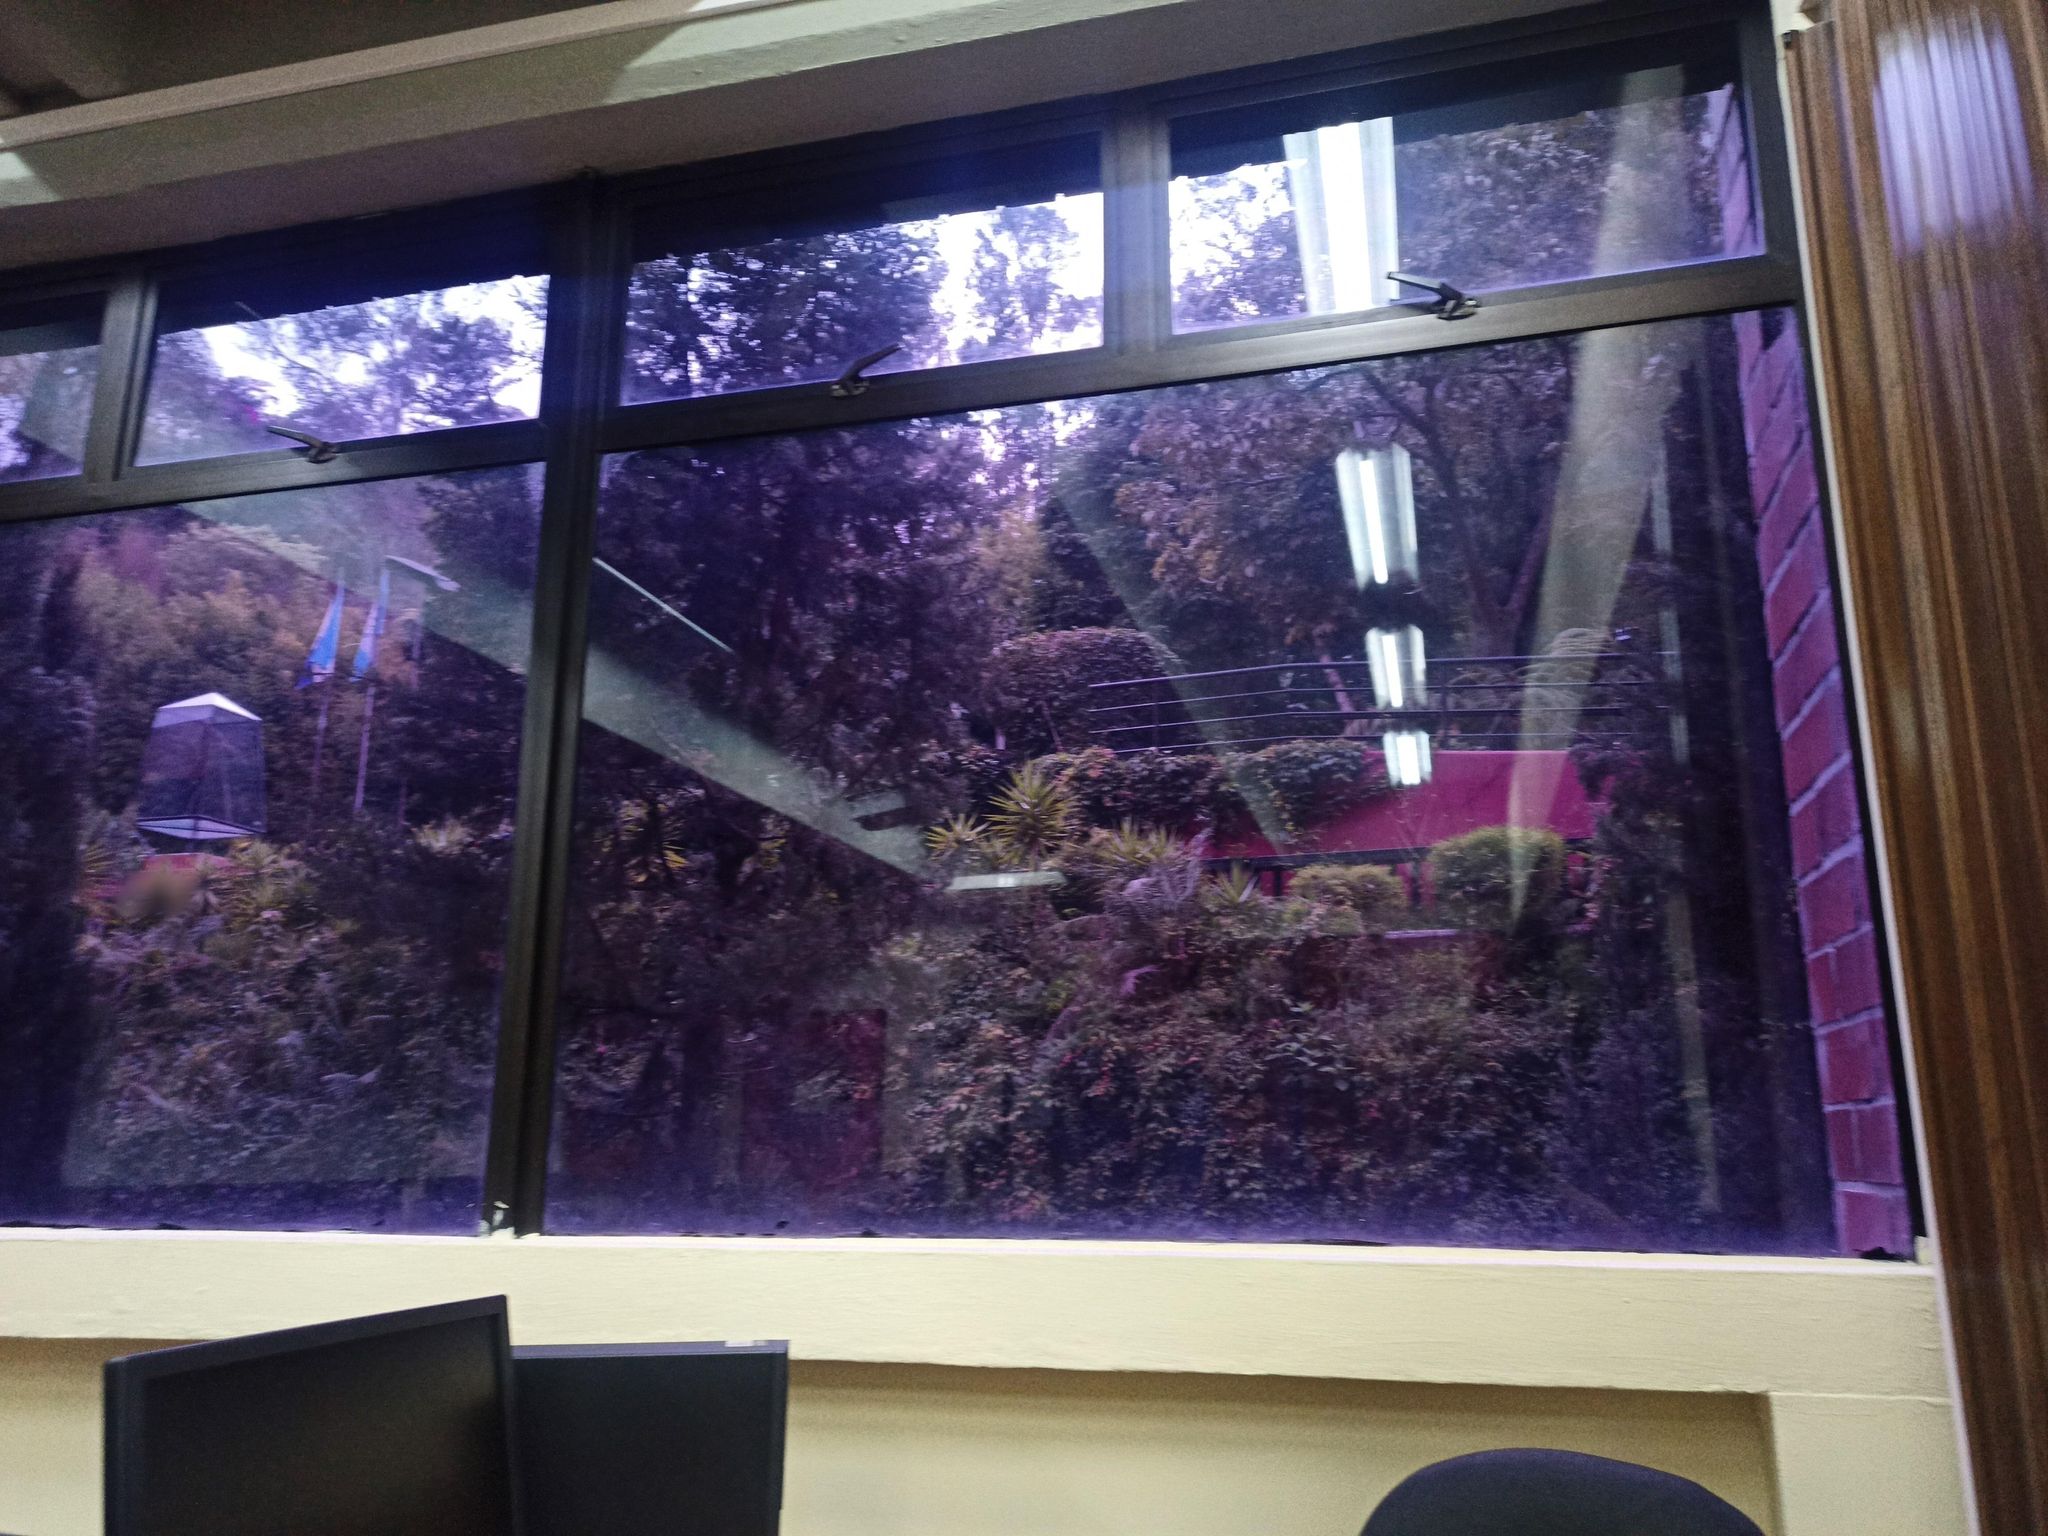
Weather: clear
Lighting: day
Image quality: slightly poor
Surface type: walking surface
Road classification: corridor
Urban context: urban centre
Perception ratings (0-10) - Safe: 2.43, Lively: 2.62, Beautiful: 8.34, Boring: 4.89, Depressing: 4.51, Wealthy: 6.56